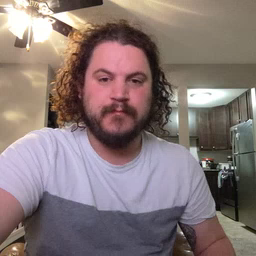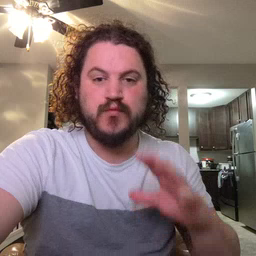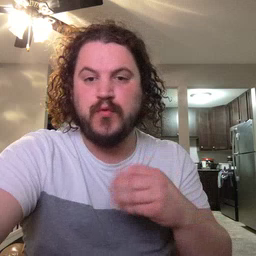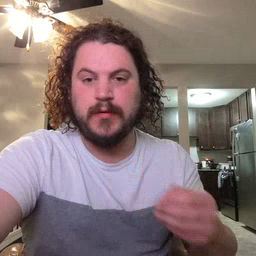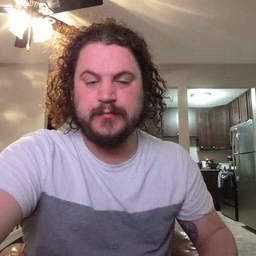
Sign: story